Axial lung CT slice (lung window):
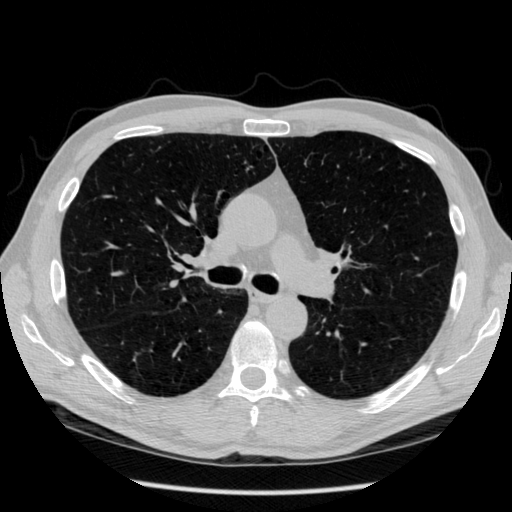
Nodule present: no